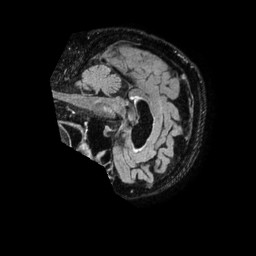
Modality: FLAIR
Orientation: sagittal
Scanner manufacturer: philips
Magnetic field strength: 1.5 T
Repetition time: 4.8 s
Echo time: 0.3361 s